Question: I'm having trouble understanding when access to the shadowRoot of a component is available. Here is an image of a set of nested components:

So there are a handful of components:
1. MortgageDetails: Component binding together a group of 3 other components
2. MoneyInput - Input component with Amount label
3. NumWithUnitsInput - Input component with Term label
4. RateInput - Input component with Rate label
5. PaymentSchedule: Component with corresponding label
6. DateInput: Component with Start Date label
I've instrumented the created and attached methods with log message printing the shadowRoot ( ) and I get the following:
'''
mortgageDetails [FINE]: MortgageDetails created sr => null (:1)
moneyInput [FINE]: MoneyInput created sr => null (:1)
numWithUnitsInput [FINE]: NumWithUnitsInput created sr => null (:1)
rateInput [FINE]: RateInput created sr => null (:1)
paymentSchedule [FINE]: PaymentSchedule created sr => null (:1)
dateInput [FINE]: DateInput created sr => null (:1)
mortgageDetails [FINE]: MortgageDetails attached with sr => Instance of 'ShadowRoot' (:1)
'''
The logging makes sense. Components are created in a reasonable order and then the attaching starts. The problem is though, the mortgage details is attached before its contained moneyInput is attached. If I add one more log statement in the I can see that its contained MoneyInput object has a shadowRoot:
'''
mortgageDetails [FINE]: Composed moneyInput sr => Instance of 'ShadowRoot' (:1)
'''
This is a problem for the way I'm doing things. I need some initialization event in the MoneyInput component to reach into the shadowRoot and attach some handlers. I can't use because shadowRoot is not even set yet. I'm trying to use . I have code like this currently in the of MoneyInput:
'''
_amountElement = shadowRoot.querySelector('#money-amount')
..onBlur.listen((evt) => reformatAmount())
..onFocus.listen((evt) => reformatAmount())
..onKeyUp.listen((evt) { if(evt.which == 13) reformatAmount(); });
'''
Since MortgageDetails is being attached and MoneyInput has not yet been attached, an instance of MortgageDetails can not use the contained MoneyInput as it would like as it is not fully initialized. For example, in MortgageDetails I have:
'''
(mortgageAmountInput = $["mortgage-amount"] as MoneyInput)
..label = r" $ Amount of Loan"
..onBlur.listen((_) => recalc())
..onFocus.listen((_) => recalc());
'''
This fails because MoneyInput's has not been called. I think what I really need is an event that says the shadowRoot has been set, then on that event I could do my initialization.
What am I missing on the lifecycle of polymer elements?
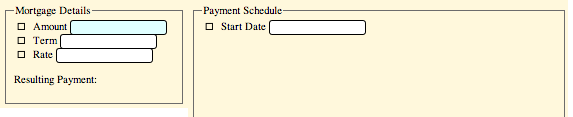
Answer: Typically, if you're extending 'PolymerElement' the order of the main callbacks will be 'ready', 'created', 'attached'. These happen top-down: they're called on ancestors before descendants. It might confusing that 'ready' is called first, but it's because 'PolymerElement.created' calls it after setting up the DOM and even handlers, and because of constructor ordering that happens before your classes 'created' constructor.
Polymer also adds a 'domReady' method that you can override which is called when your element's children are guaranteed to have been created. That might be what you need.
See <URL> for details on the lifecycle methods.
First I would see if you can sidestep the ordering issue with data-binding and declarative events, though.